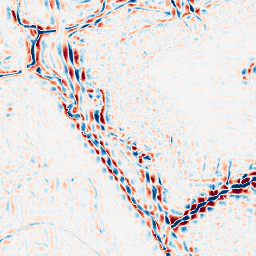
Category: wavelet
Decomposition family: wavelet_biorthogonal
Decomposition parameters: wavelet: bior4.4
level: 3
Upsampling method: lanczos
Upsampling parameters: scale: 8
Upsampling scale: 8